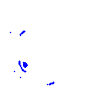
Particle: electron